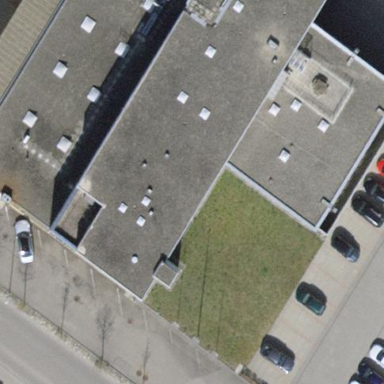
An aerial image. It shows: Industrial building with flat roof.